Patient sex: M
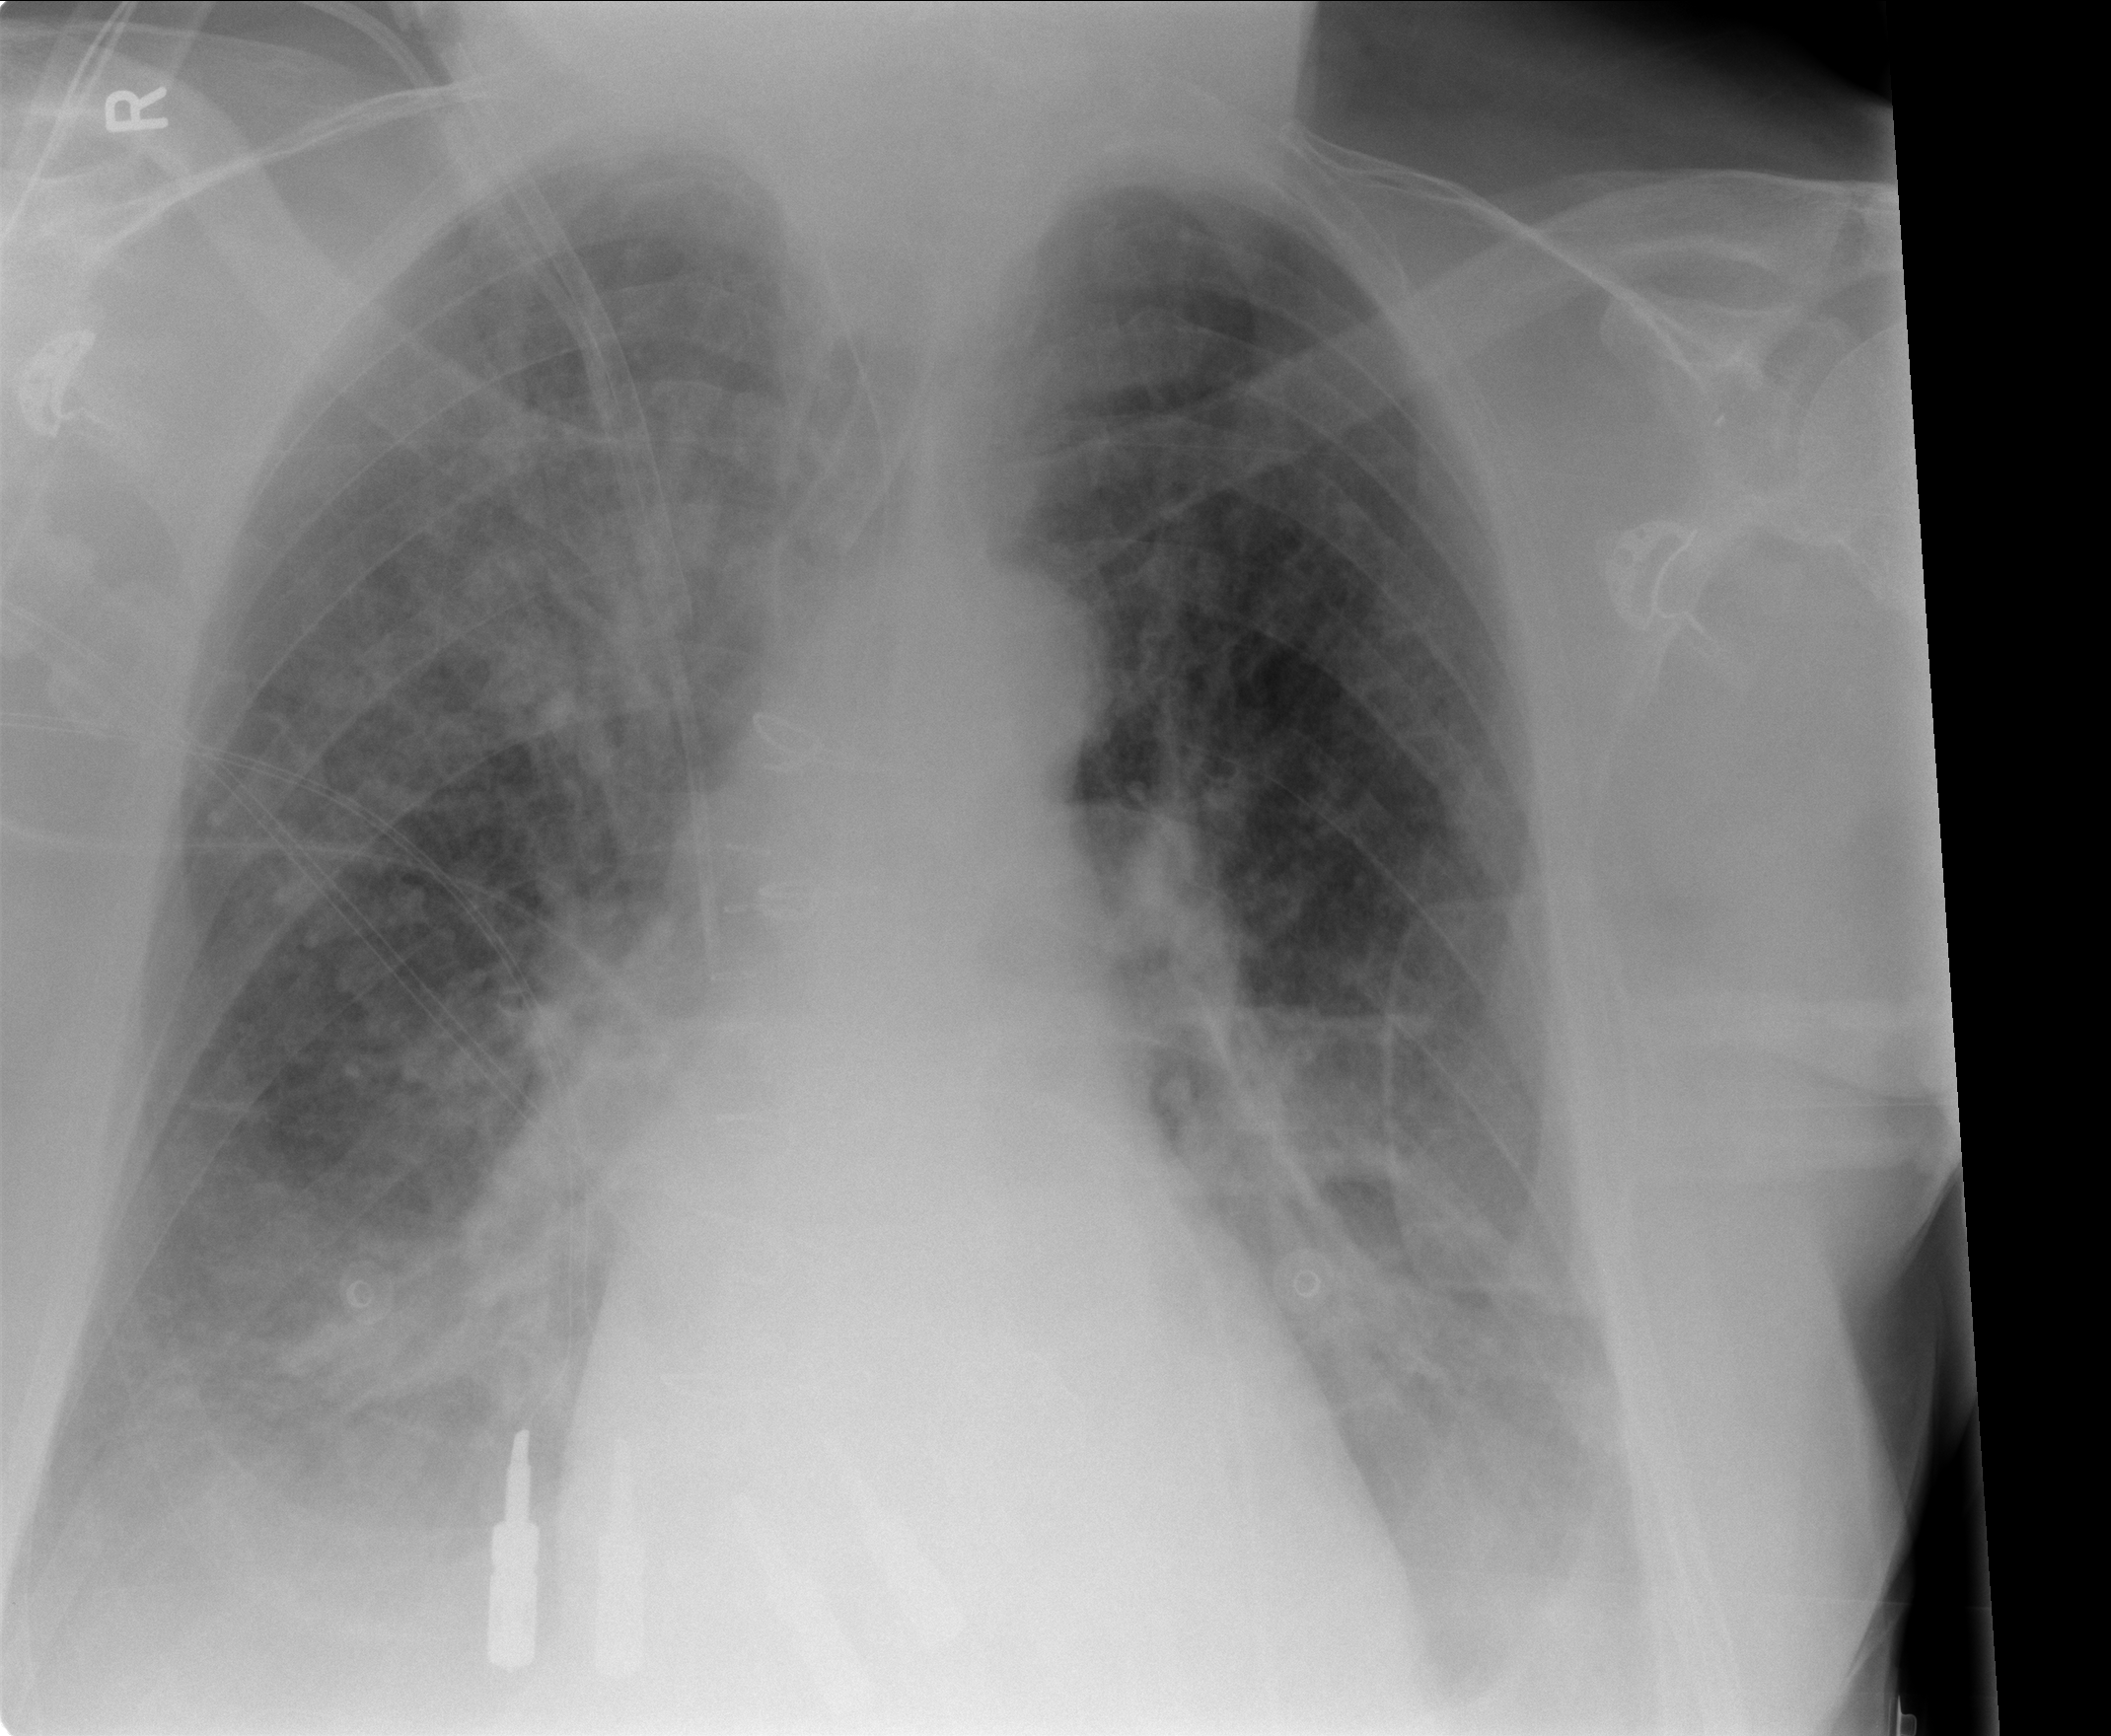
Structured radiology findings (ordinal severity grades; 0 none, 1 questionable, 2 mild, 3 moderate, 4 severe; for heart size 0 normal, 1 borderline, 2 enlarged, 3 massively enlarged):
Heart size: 0
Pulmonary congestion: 2
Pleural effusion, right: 3
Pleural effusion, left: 3
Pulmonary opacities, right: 3
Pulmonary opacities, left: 2
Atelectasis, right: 3
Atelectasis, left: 2